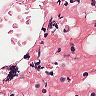
Metastatic tissue present: no